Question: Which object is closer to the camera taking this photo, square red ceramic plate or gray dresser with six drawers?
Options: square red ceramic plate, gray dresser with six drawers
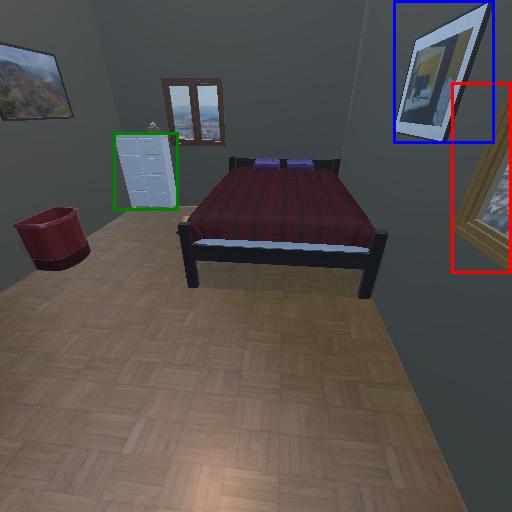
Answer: square red ceramic plate